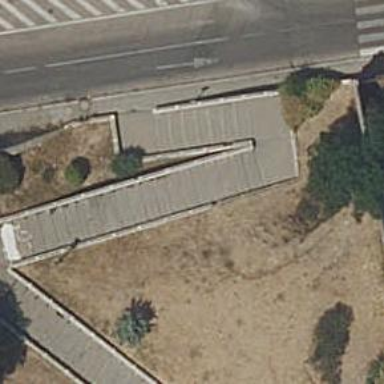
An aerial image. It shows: Set of steps on the road.